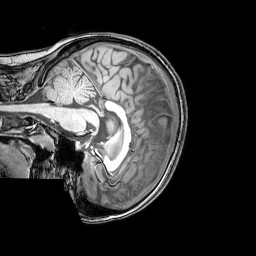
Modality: T1w
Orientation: sagittal
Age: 24
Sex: female
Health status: healthy
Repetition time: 0.081 s
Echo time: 0.037 s